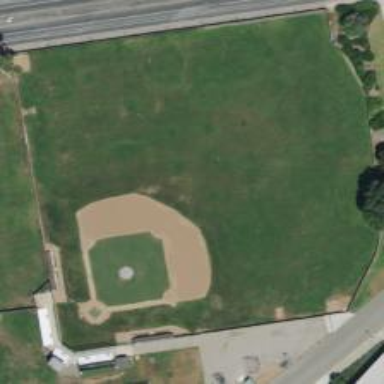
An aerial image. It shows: Baseball pitch for leisure land activities.